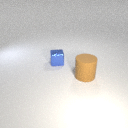
small blue metal cube behind large brown rubber cylinder